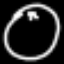
Label: clock